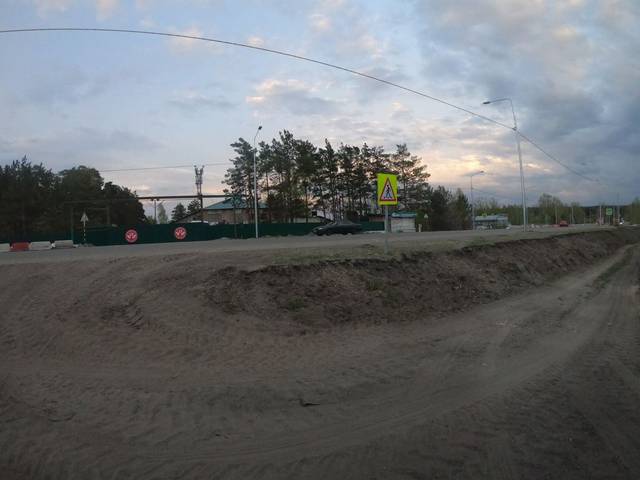
Region: Russia
Coordinates: 53.309, 83.701